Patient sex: F
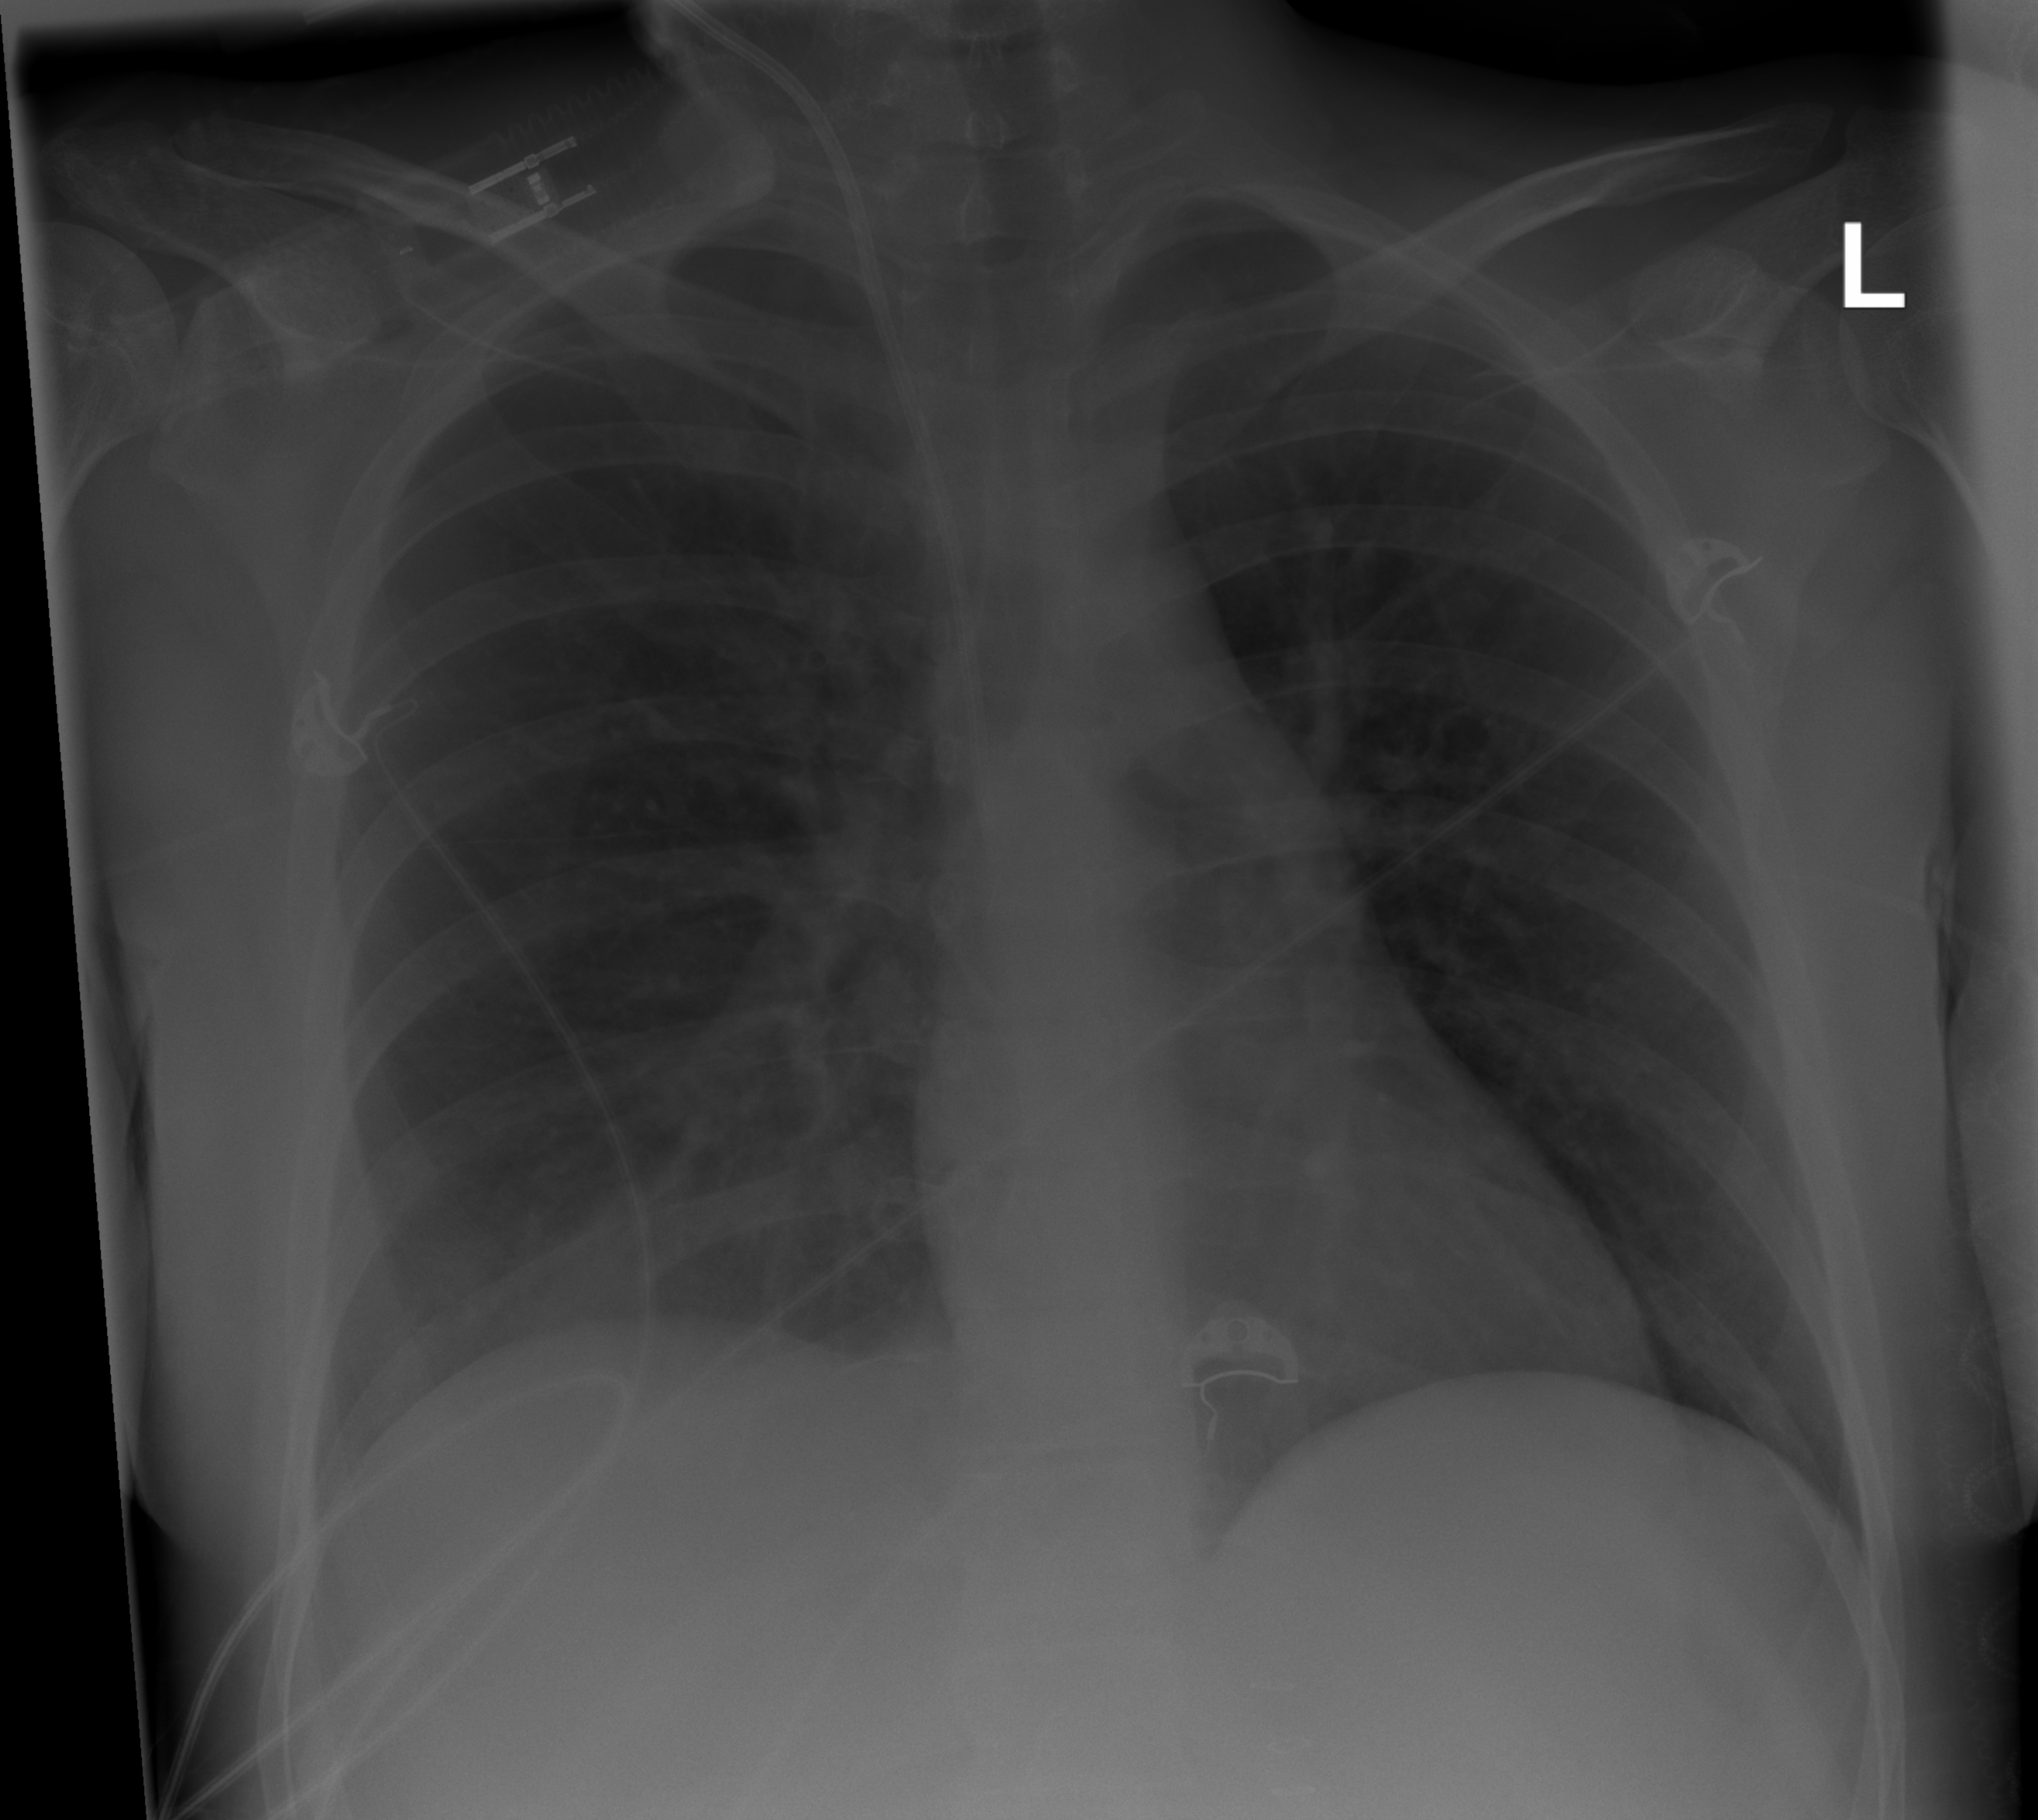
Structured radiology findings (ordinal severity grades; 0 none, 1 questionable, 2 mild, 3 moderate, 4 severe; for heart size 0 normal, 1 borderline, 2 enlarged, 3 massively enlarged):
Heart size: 0
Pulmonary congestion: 0
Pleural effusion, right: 2
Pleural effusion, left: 0
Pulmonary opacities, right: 0
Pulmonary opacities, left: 0
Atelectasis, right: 2
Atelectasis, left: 0